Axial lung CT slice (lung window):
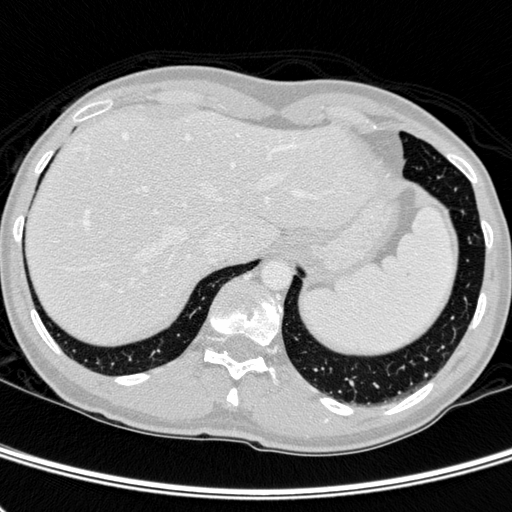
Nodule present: no